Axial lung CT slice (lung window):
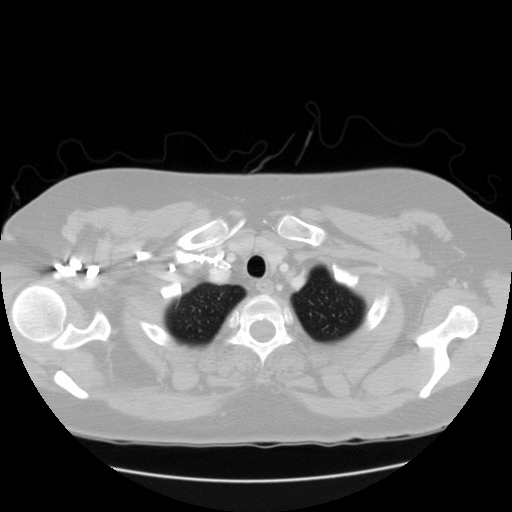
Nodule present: no